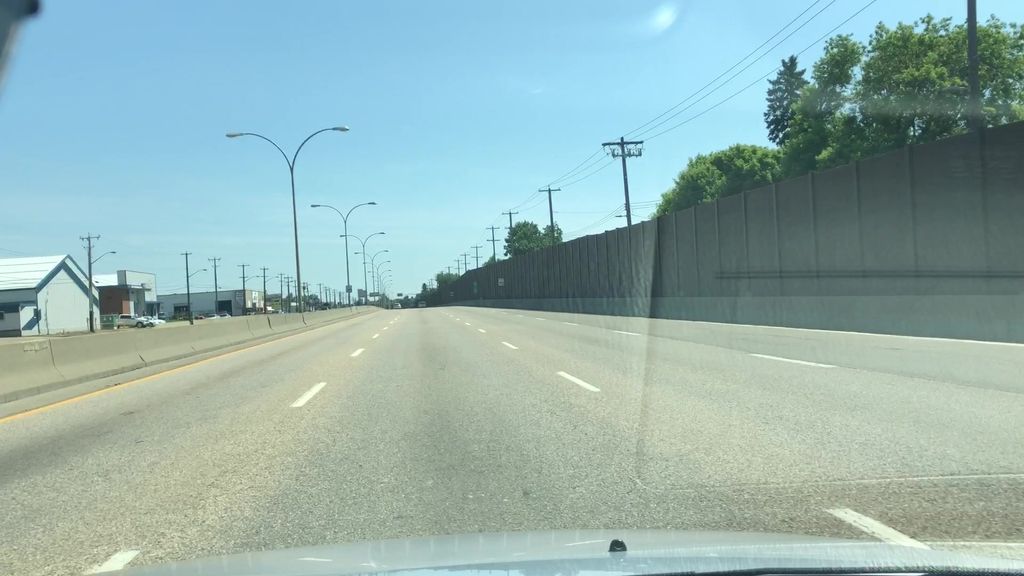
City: edmonton